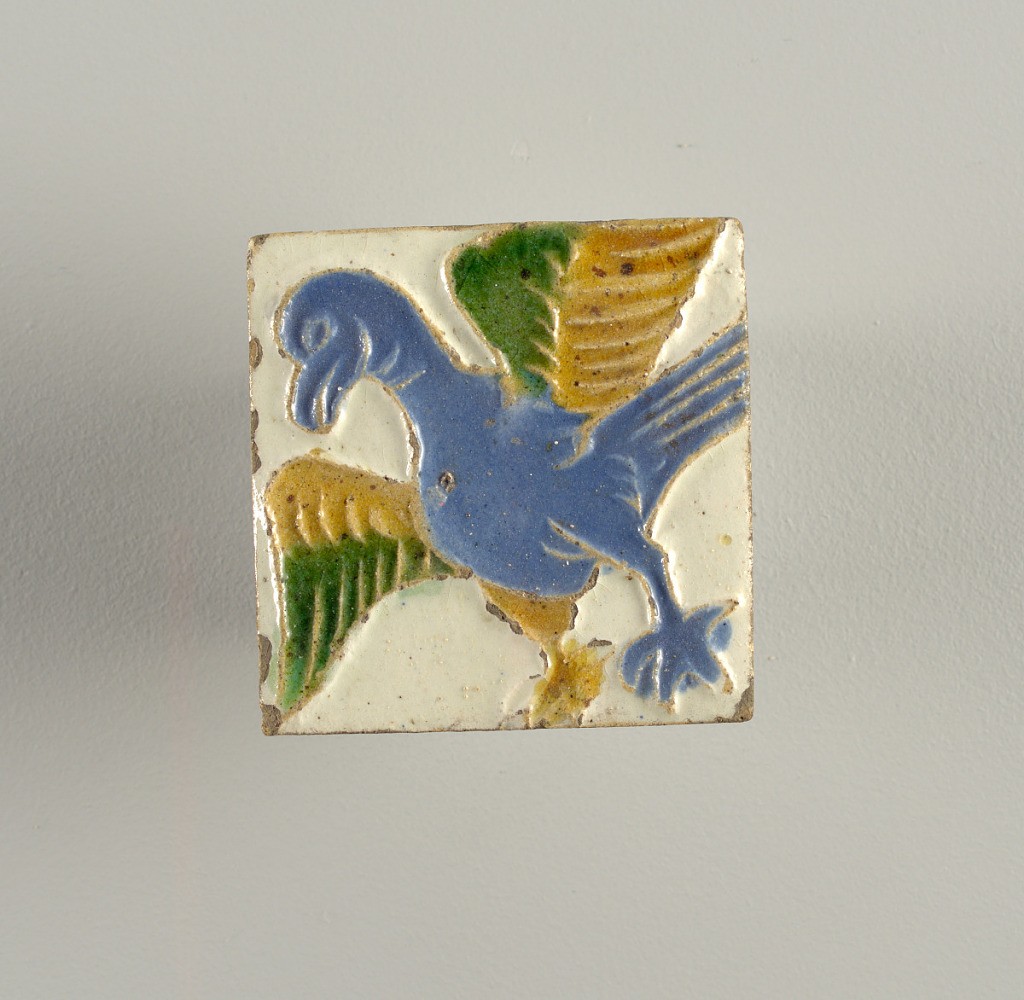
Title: Tile
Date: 16th century
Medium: Lead-glazed earthenware
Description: Incised with figure of an eagle, placed diagonally; raised ridges enclosing areas of blue, green and yellow coloring, against a white field.